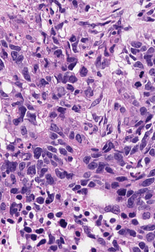
Tumor epithelial tissue: yes
Tumor-associated stroma tissue: no
Normal tissue: no